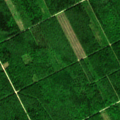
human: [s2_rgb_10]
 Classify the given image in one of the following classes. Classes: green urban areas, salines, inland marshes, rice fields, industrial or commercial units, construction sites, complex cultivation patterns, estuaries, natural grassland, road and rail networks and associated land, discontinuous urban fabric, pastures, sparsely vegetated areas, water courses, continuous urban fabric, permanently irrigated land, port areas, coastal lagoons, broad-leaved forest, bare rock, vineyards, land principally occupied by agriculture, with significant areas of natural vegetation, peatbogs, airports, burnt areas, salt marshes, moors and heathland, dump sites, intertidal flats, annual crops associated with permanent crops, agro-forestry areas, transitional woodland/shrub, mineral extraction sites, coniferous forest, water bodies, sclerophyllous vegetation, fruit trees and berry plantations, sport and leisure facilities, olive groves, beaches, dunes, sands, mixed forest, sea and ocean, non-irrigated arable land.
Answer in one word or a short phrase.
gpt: broad-leaved forest